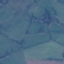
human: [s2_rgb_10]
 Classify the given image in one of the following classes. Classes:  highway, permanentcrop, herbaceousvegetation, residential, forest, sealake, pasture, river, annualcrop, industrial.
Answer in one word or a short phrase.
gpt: Pasture